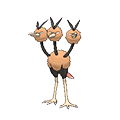
Pok\u00e9mon: dodrio